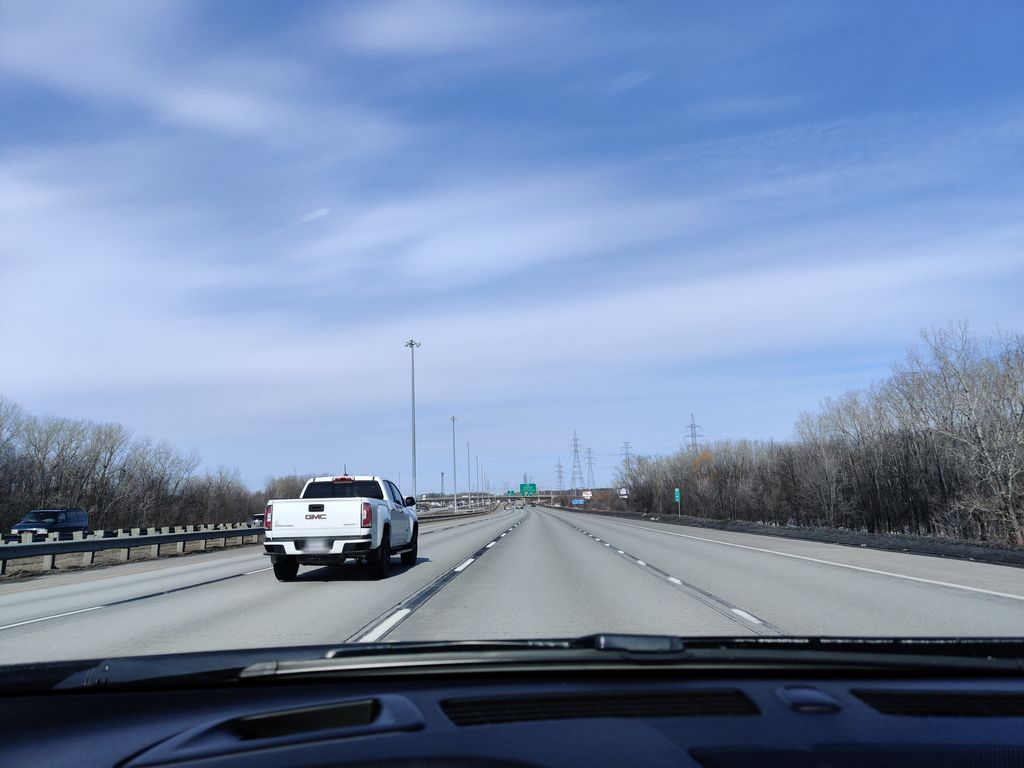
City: montreal